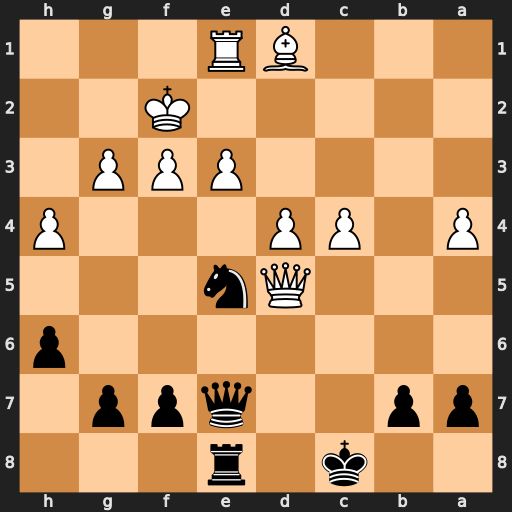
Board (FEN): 2k1r3/pp2qpp1/7p/3Qn3/P1PP3P/4PPP1/5K2/3BR3
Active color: b
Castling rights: -
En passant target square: -
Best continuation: Nd3+ Kf1 Nxe1